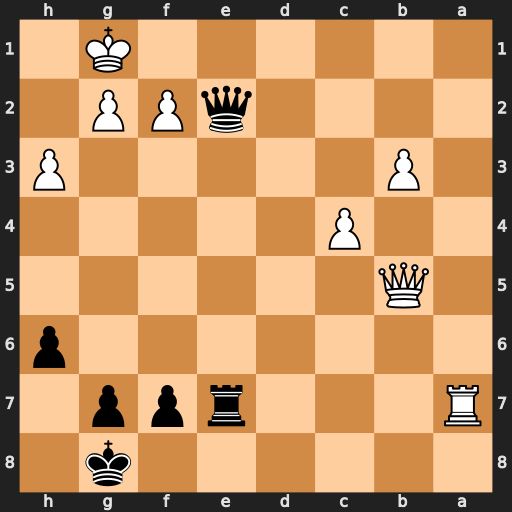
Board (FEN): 6k1/R3rpp1/7p/1Q6/2P5/1P5P/4qPP1/6K1
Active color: b
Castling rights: -
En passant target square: -
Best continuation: Qd1+ Kh2 Qd6+ g3 Rxa7